Field crop: maize
Growth stage: 2
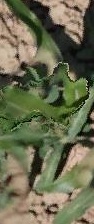
Species: maize